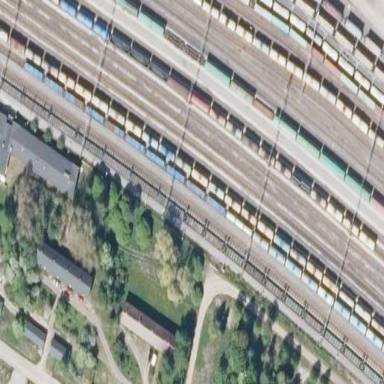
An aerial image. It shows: Platform for public transport at railway station.